Question: I just created a new WPF project, but I decided to make a different organization of the folders, to make them look like this:

So I want all my interfaces to be on 'src' folder. But when I press F5 and try to run it, the debugger says it can't find 'MainWindow.xaml'. The xaml look like this:
'''
<Application x:Class="MyNamespace.App"
xmlns="http://schemas.microsoft.com/winfx/2006/xaml/presentation"
xmlns:x="http://schemas.microsoft.com/winfx/2006/xaml"
StartupUri="MainWindow.xaml">
<Application.Resources>
</Application.Resources>
'''
'''
<Window x:Class="MyNamespace.MainWindow"
xmlns="http://schemas.microsoft.com/winfx/2006/xaml/presentation"
xmlns:x="http://schemas.microsoft.com/winfx/2006/xaml"
Title="MainWindow" Height="350" Width="525">
<Grid>
</Grid>
'''
Apparently they share the same namespace, but it's not finding the 'MainWindow.xaml'... Any idea why?
'''
namespace MyNamespace.src
{
/// <summary>
/// Interaction logic for App.xaml
/// </summary>
public partial class App : Application
{
}
}
'''
'''
namespace MyNamespace
{
/// <summary>
/// Interaction logic for MainWindow.xaml
/// </summary>
public partial class MainWindow : Window
{
public MainWindow()
{
InitializeComponent();
}
}
}
'''
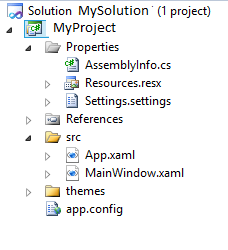
Answer: Your 'MainWindow' is in the the '"src"' folder.
The 'StartupUri' is relative to the structure of your project.
So 'StartupUri = "src\MainWindow.xaml"' should work.